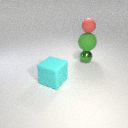
large cyan rubber cube in front of small green metal sphere